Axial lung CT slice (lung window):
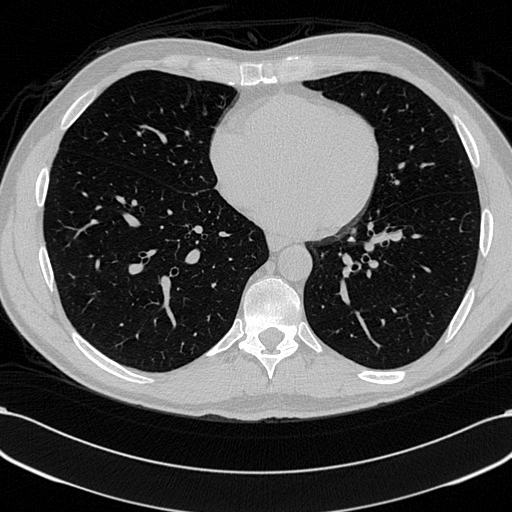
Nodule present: no